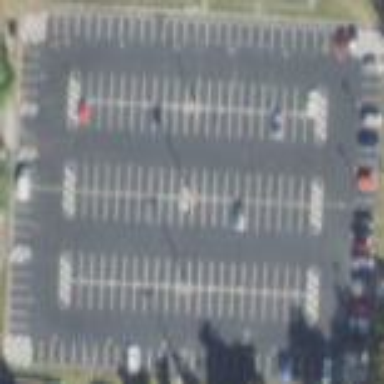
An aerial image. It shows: Parking area with asphalt surface. This is surface parking with park-and-ride facility.